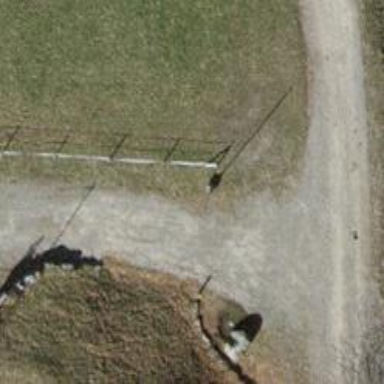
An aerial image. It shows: Lift gate barrier.